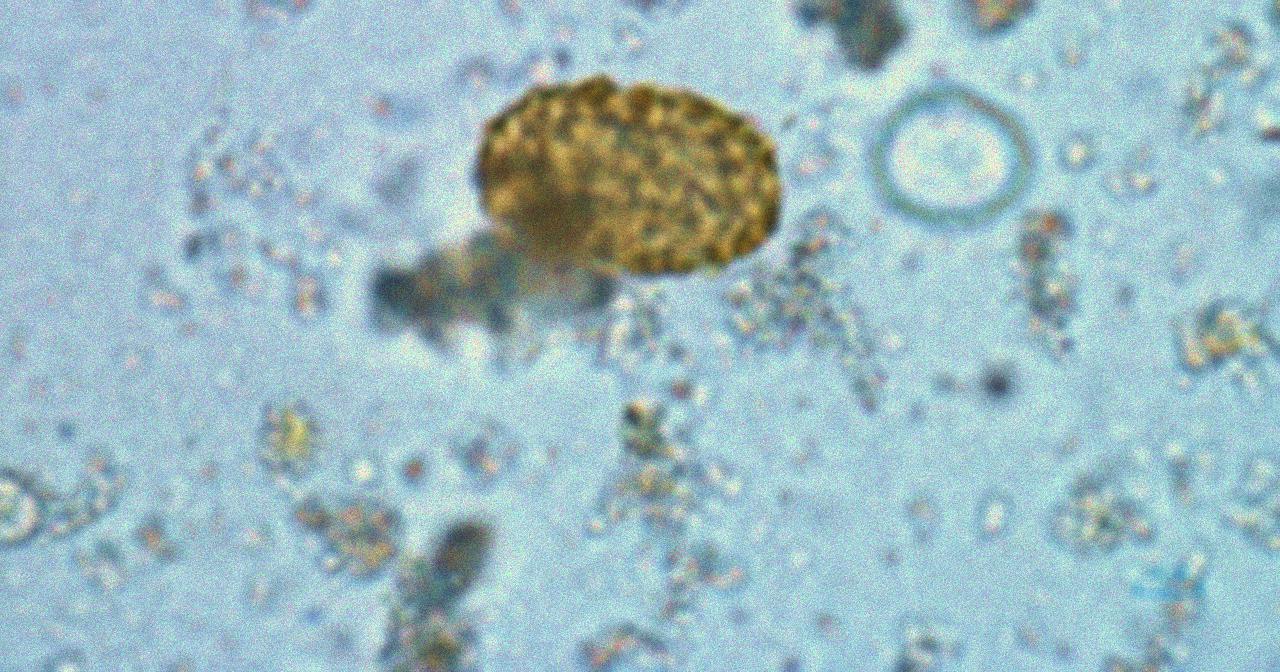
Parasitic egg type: Ascaris lumbricoides